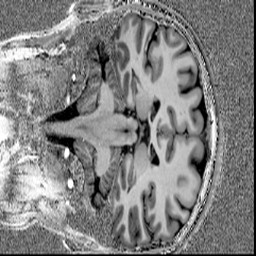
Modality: UNIT1
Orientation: coronal
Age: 34
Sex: male
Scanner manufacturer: siemens
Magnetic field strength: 7 T
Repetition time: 4.3 s
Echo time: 0.00227 s